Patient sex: M
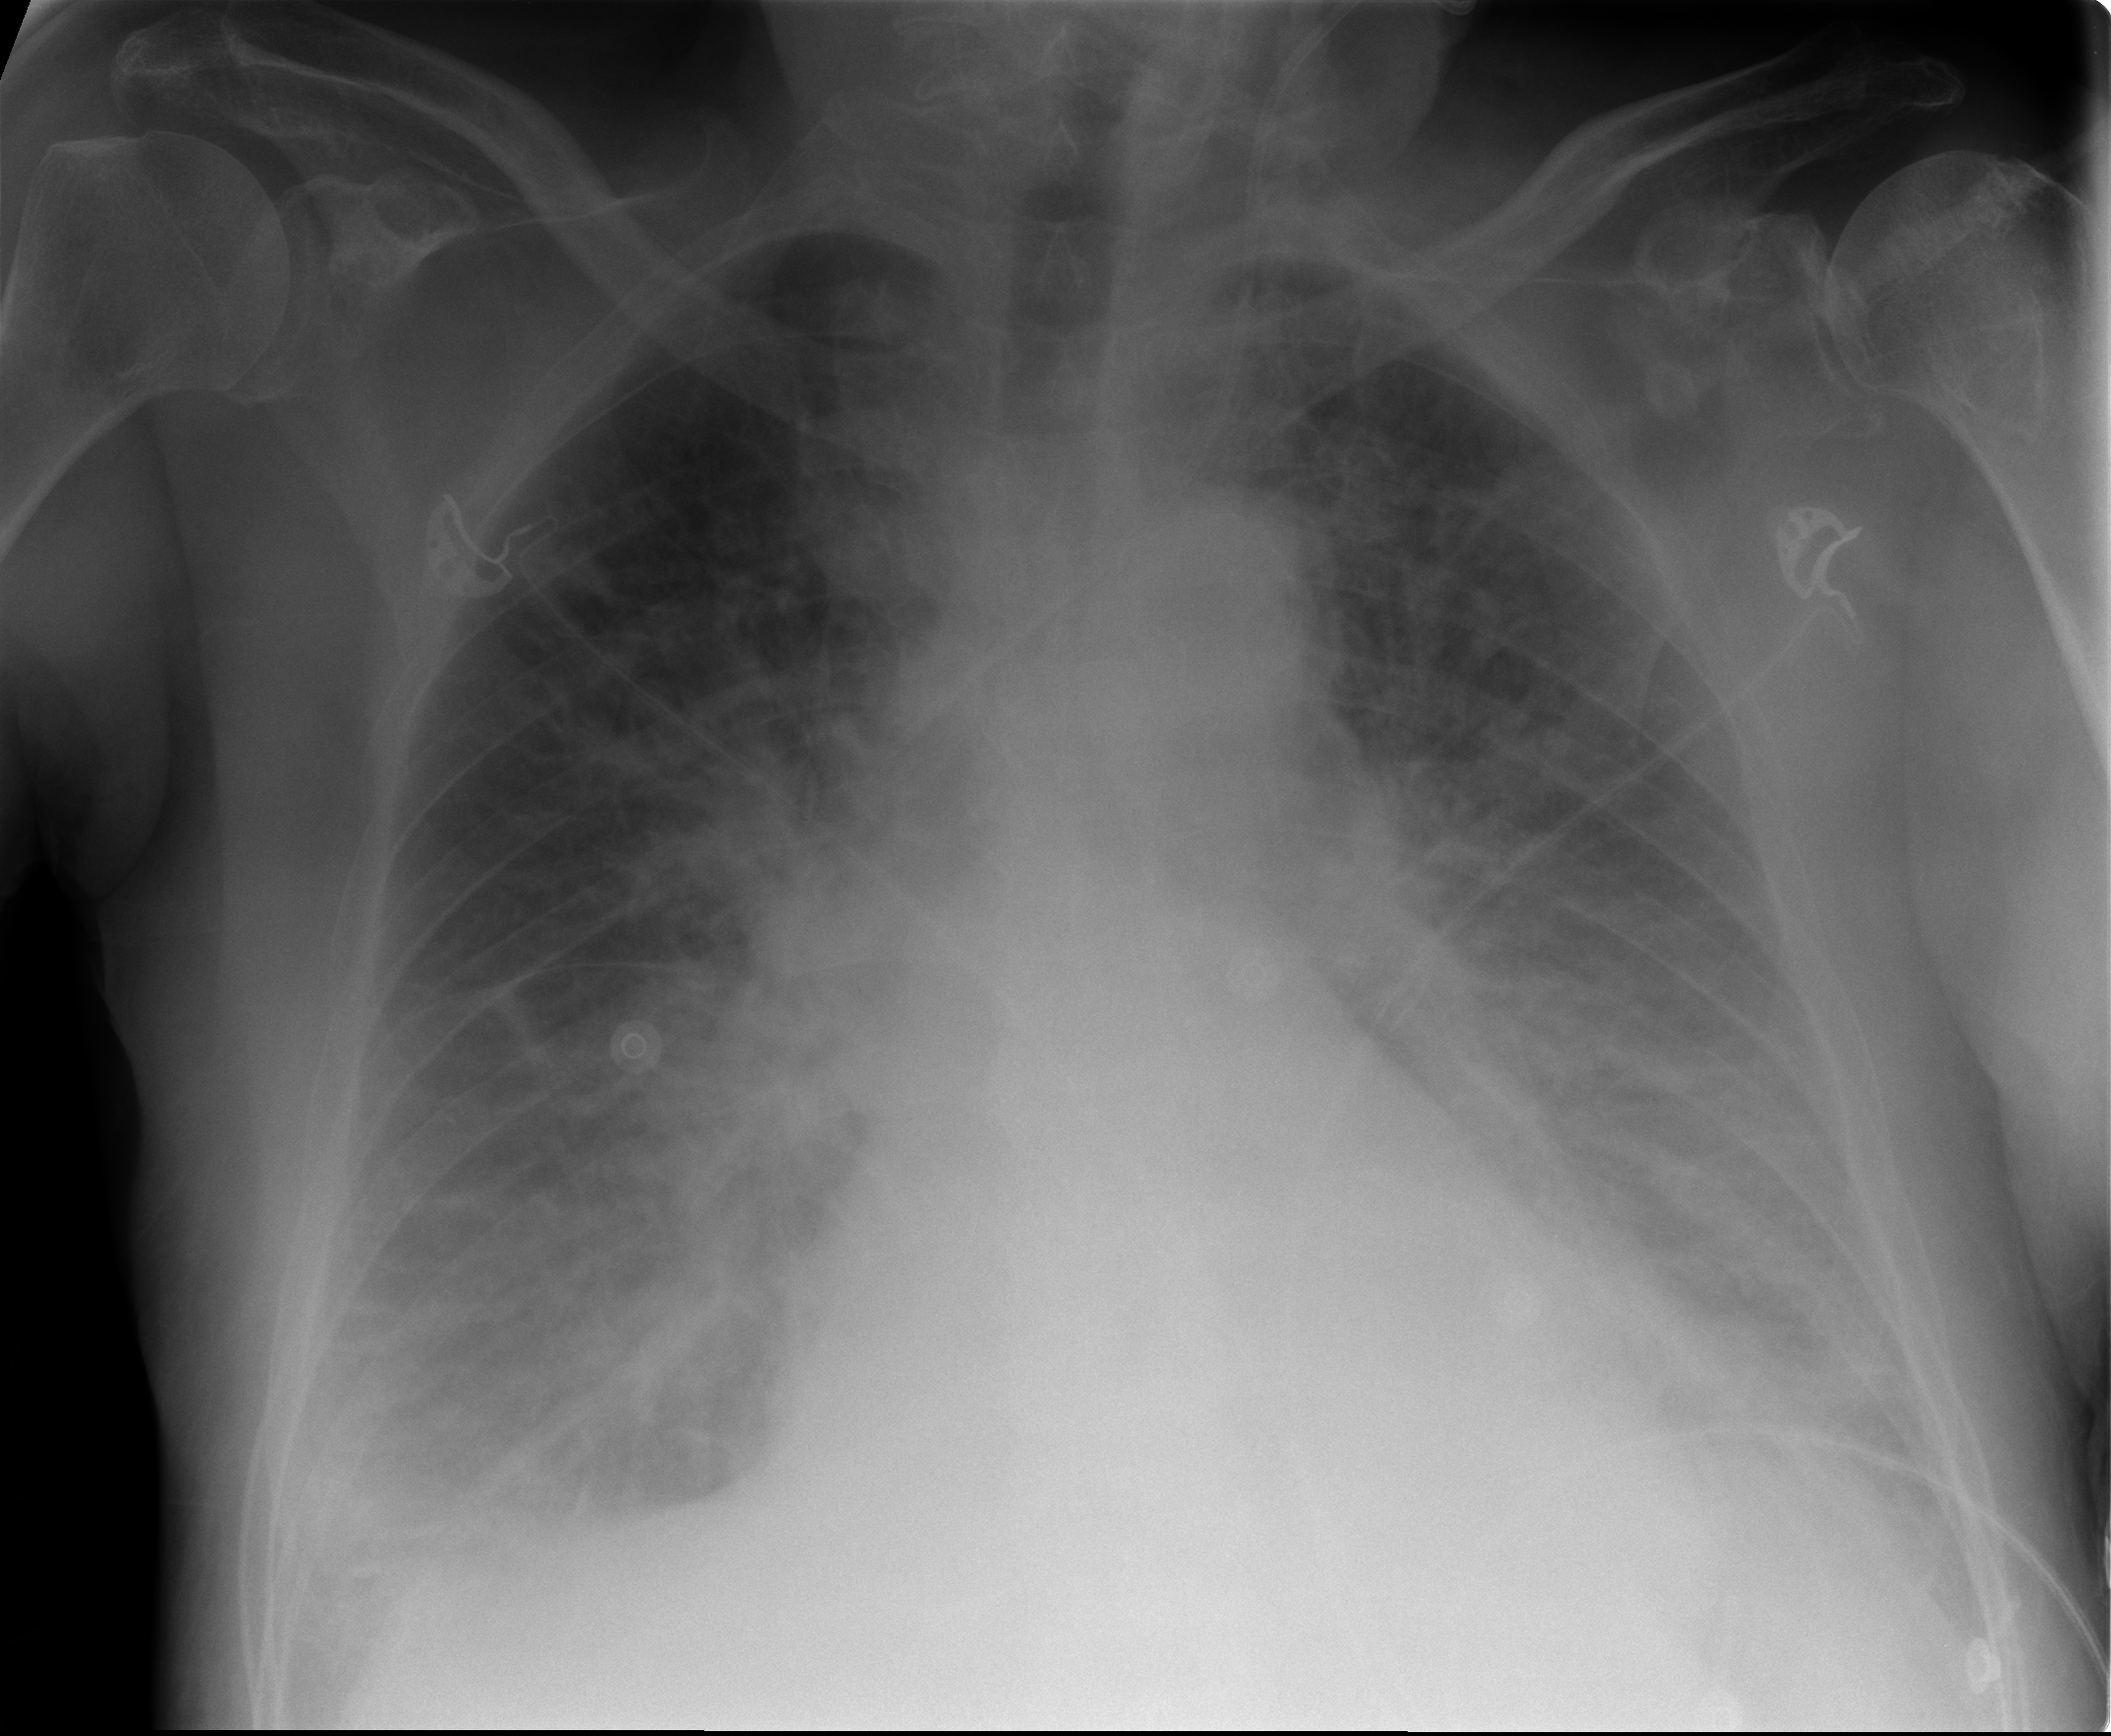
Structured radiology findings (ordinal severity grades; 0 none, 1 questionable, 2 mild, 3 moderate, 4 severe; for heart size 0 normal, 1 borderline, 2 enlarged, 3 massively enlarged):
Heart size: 2
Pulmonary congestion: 3
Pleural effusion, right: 1
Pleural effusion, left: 1
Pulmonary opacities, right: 3
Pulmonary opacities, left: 3
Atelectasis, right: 2
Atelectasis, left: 2